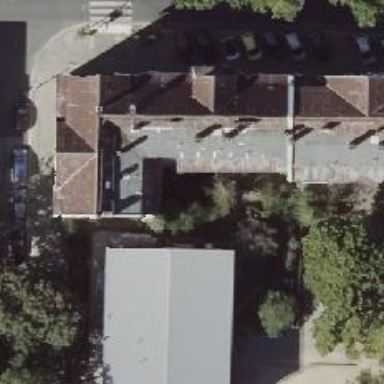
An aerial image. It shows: Apartment building with hipped roof.